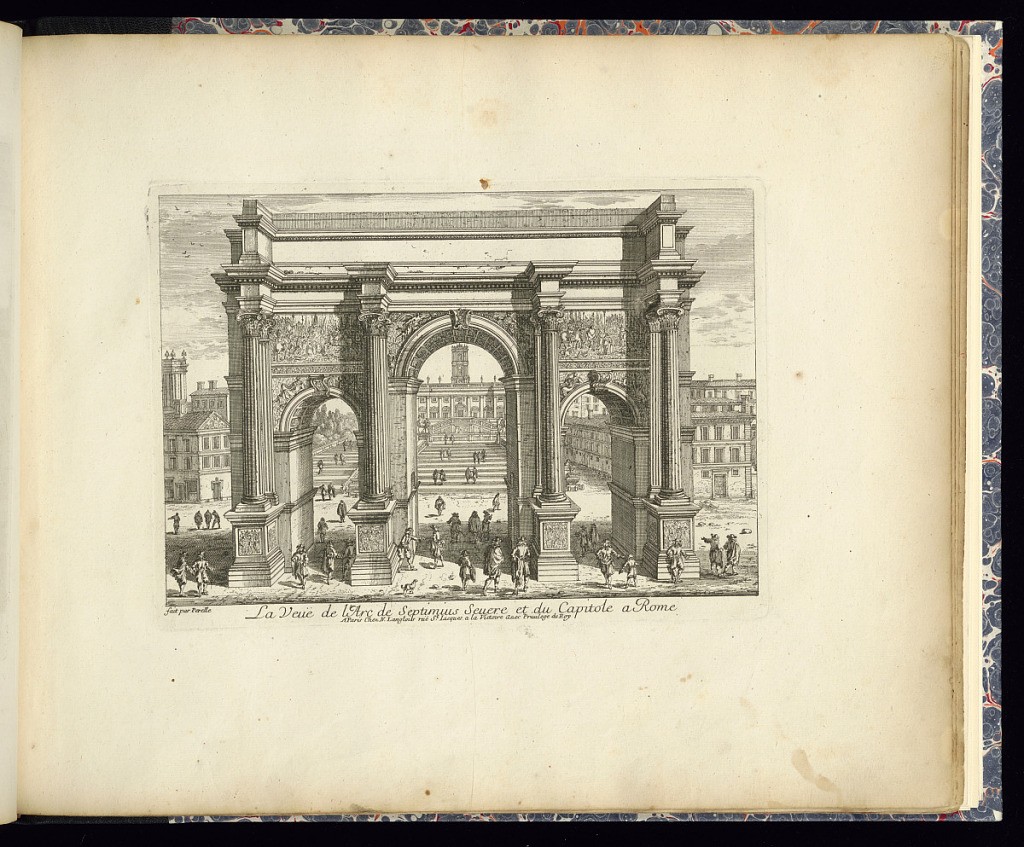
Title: La Veuë de l’Arc de Septimius Severe et du Capitole a Rome
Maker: Gabriel Perelle, French, 1604–1677
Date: late 17th century
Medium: Etching on laid paper
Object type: Print
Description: View of the Arch of Septimius Severus and the Capitolium (in Rome) visible in the background through the arches with steps and buildings on either side. Figures throughout. The triumphal arch consists of three arches, friezes, and columns. The plate is titled and signed.